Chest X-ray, AP view. Patient: 32 years old, sex F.
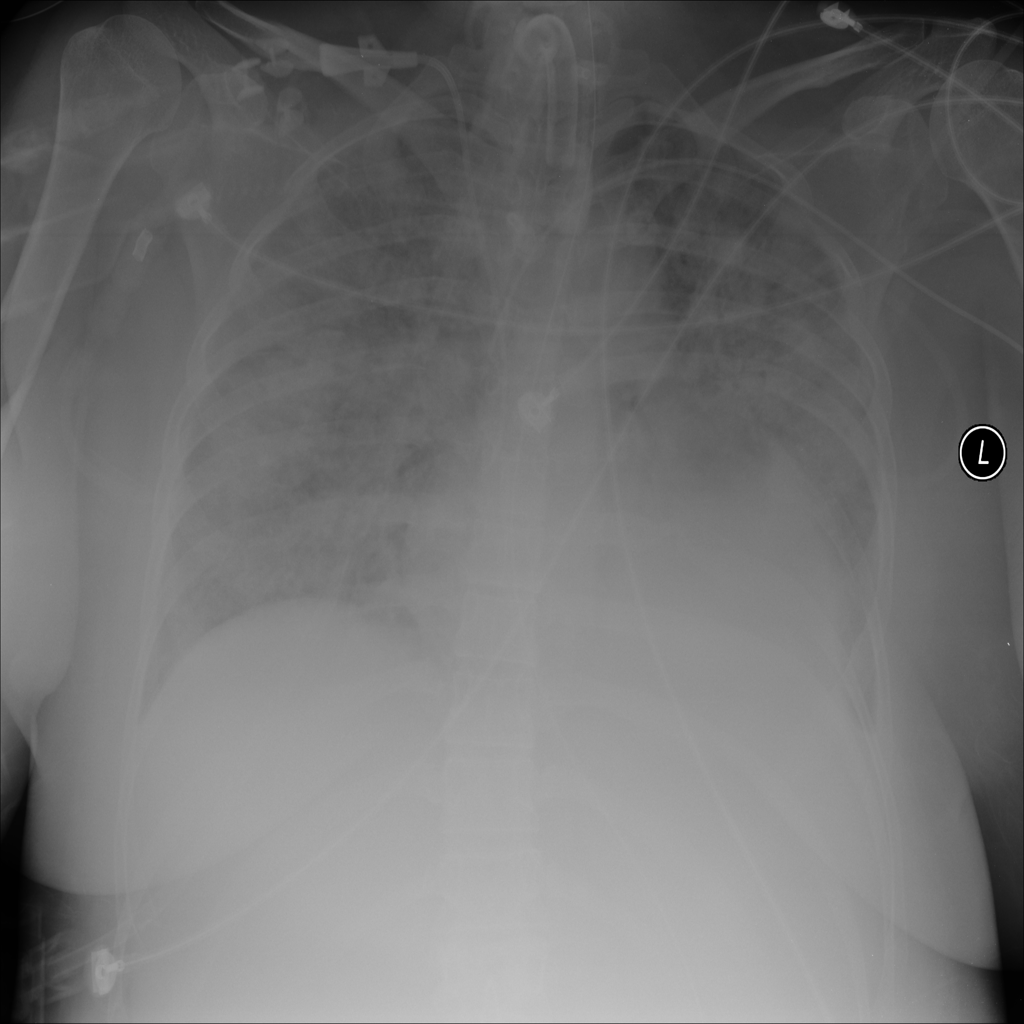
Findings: Edema